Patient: sex F, age 77
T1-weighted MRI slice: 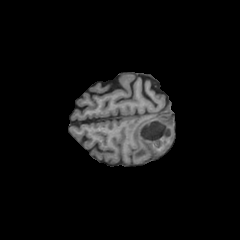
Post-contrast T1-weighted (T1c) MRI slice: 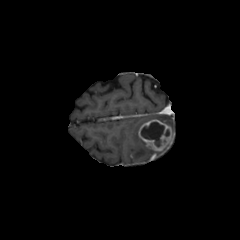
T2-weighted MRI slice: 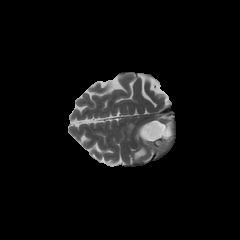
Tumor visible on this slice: yes
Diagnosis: Glioblastoma, IDH-wildtype
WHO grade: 4